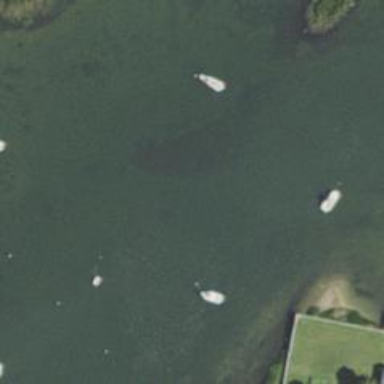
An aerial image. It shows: Dock by the waterway.